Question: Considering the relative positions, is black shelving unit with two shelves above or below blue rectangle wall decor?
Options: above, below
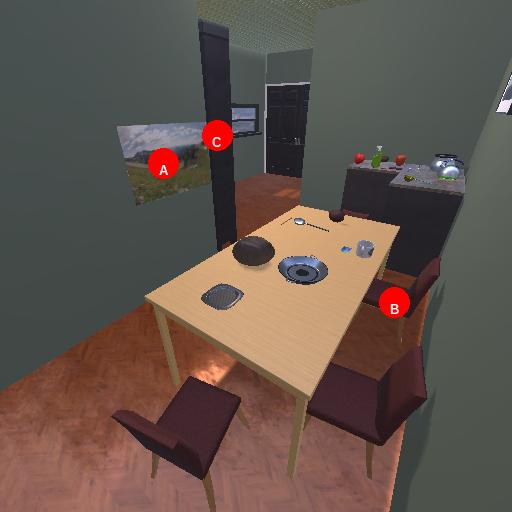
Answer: above